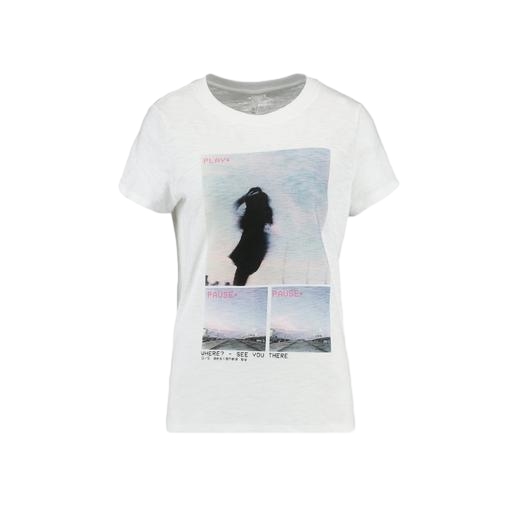
natural women's t-shirt, white dream t-shirt, graphic tee, white background